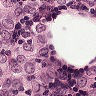
Metastatic tissue present: yes